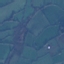
Land use / land cover: Pasture